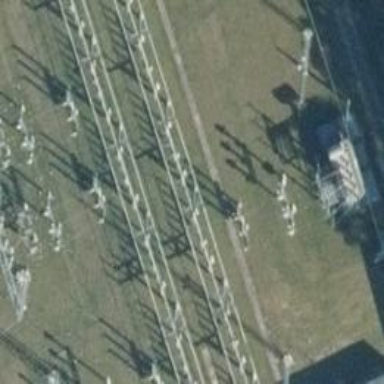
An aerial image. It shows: Power line with 3 cables. The line type is busbar.